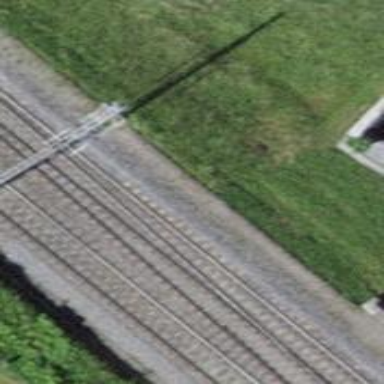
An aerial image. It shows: Siding railway track with electrified contact line.